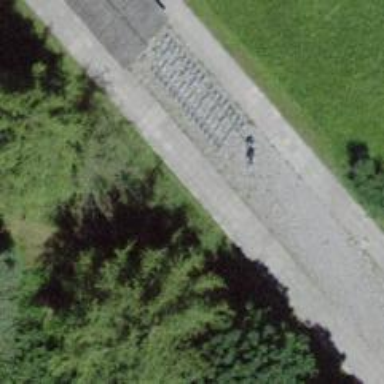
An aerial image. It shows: Bicycle parking area with stands.